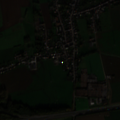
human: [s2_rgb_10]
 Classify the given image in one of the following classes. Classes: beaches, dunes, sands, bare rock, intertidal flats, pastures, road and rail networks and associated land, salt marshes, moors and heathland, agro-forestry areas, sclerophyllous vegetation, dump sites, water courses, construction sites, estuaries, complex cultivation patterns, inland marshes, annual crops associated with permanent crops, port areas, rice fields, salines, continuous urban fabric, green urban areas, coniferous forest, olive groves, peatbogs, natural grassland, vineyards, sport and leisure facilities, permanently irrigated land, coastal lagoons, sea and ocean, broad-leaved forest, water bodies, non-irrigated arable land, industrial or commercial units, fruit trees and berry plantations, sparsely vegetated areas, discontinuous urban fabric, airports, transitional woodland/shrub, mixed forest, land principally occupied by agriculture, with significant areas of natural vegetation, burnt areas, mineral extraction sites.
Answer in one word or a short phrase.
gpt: discontinuous urban fabric, road and rail networks and associated land, non-irrigated arable land, complex cultivation patterns